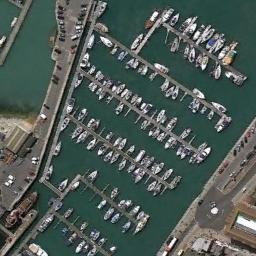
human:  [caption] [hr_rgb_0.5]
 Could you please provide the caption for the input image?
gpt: There are many ships in the harbor .

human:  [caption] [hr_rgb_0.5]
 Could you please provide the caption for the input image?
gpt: There is little traffic on the road near the harbor .

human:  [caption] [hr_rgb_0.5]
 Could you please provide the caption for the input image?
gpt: The harbor with lots of neatly docked boats is surrounded by some parking lots .

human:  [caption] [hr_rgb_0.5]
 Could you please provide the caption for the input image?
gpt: Many ships are neatly arranged on the sea by the road surrounded by the harbor .

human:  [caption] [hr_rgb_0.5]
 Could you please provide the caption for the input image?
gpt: There are many ships and some buildings at the harbor .